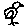
Label: bird